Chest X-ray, PA view. Patient: 60 years old, sex M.
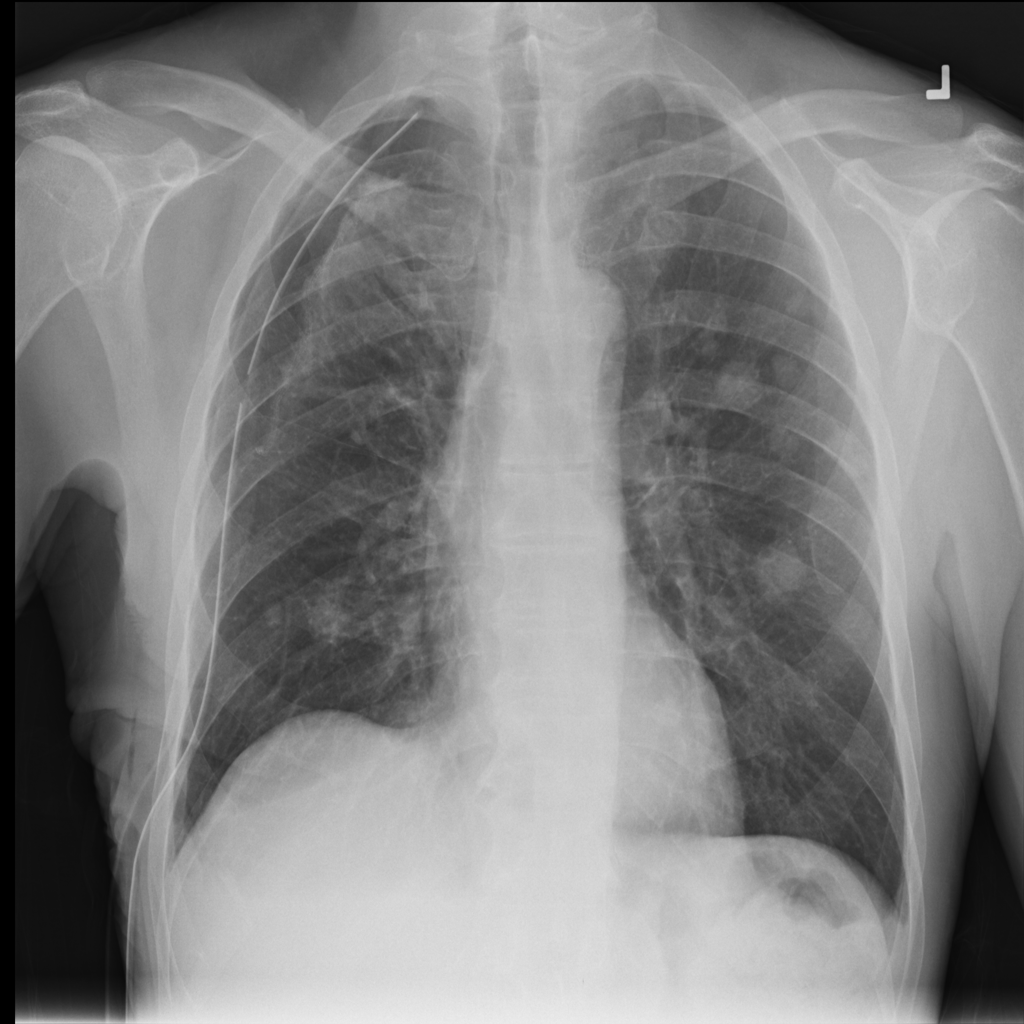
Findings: Emphysema, Mass